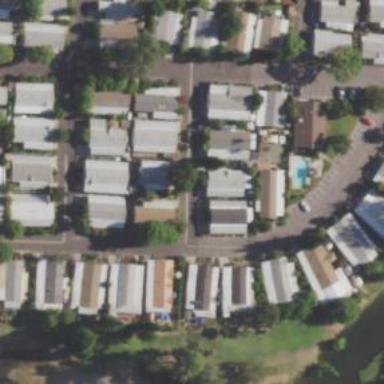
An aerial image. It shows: Residential area designated as trailer park.